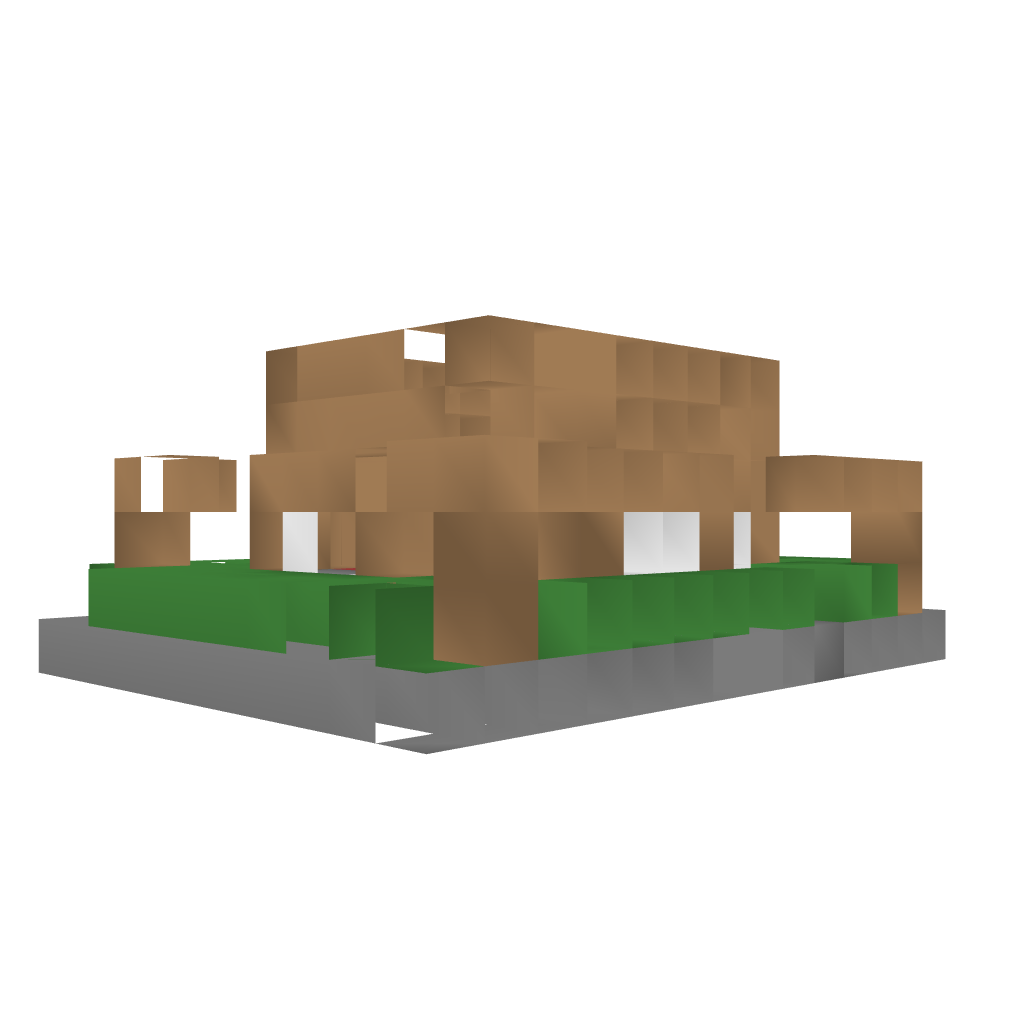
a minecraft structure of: Basic Cottage bad low quality